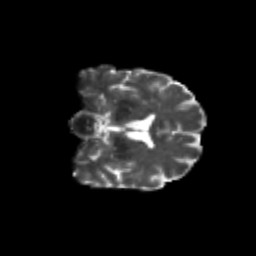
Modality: T2w
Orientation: coronal
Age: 68
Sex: male
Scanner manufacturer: siemens
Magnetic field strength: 3 T
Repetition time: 4.71 s
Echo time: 0.0906 s